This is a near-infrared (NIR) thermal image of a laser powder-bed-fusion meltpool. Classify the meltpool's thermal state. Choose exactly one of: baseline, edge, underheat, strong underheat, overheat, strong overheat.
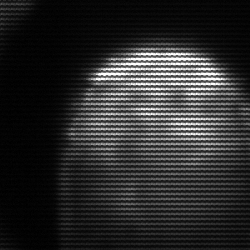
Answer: edge